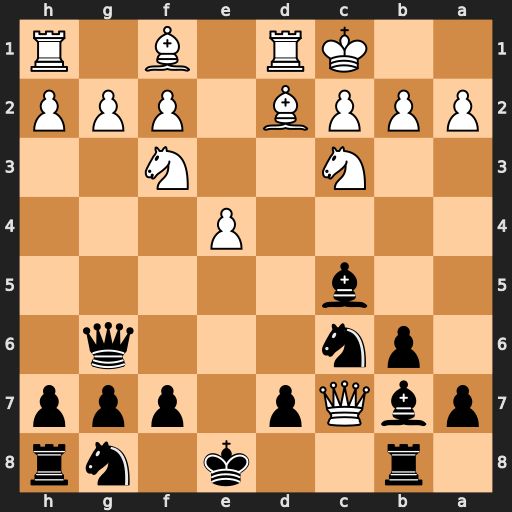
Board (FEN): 1r2k1nr/pbQp1ppp/1pn3q1/2b5/4P3/2N2N2/PPPB1PPP/2KR1B1R
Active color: b
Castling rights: k
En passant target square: -
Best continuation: Bd6 Qxd6 Qxd6